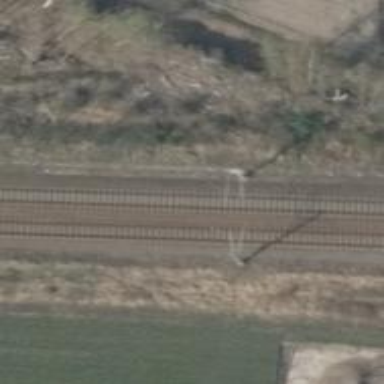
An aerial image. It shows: Railway track with contact lines for electrification.